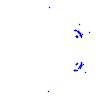
Particle: kaon